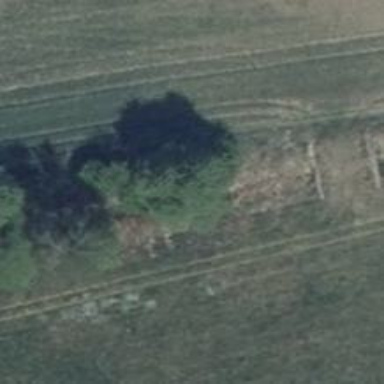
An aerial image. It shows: Hunting stand.